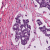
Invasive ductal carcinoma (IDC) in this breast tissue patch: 0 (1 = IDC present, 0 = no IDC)